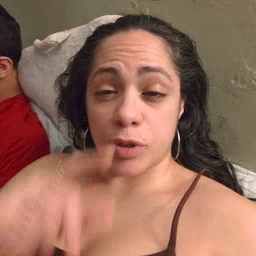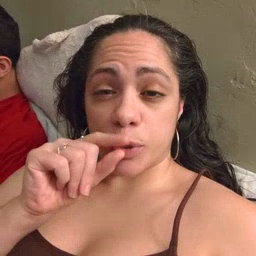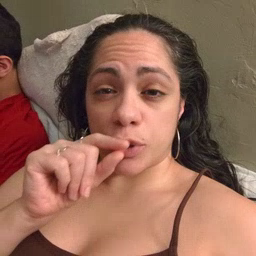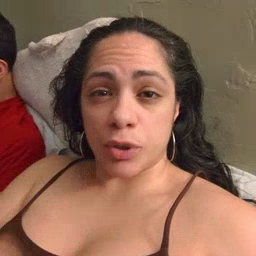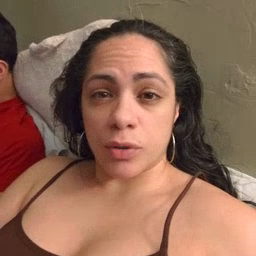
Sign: bird